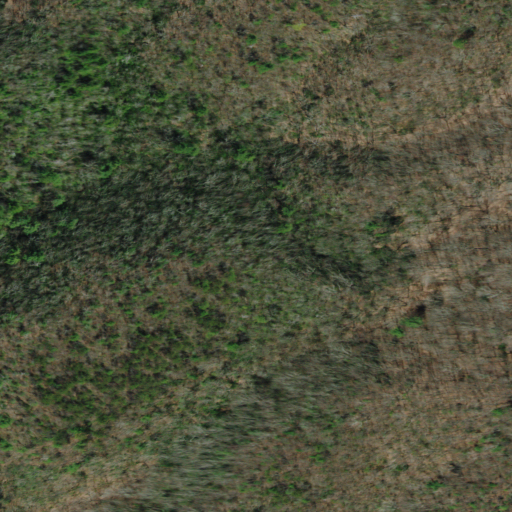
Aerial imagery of ridge(s) in Tennessee named Buzzard Roost Ridge containing mixed forest and deciduous forest